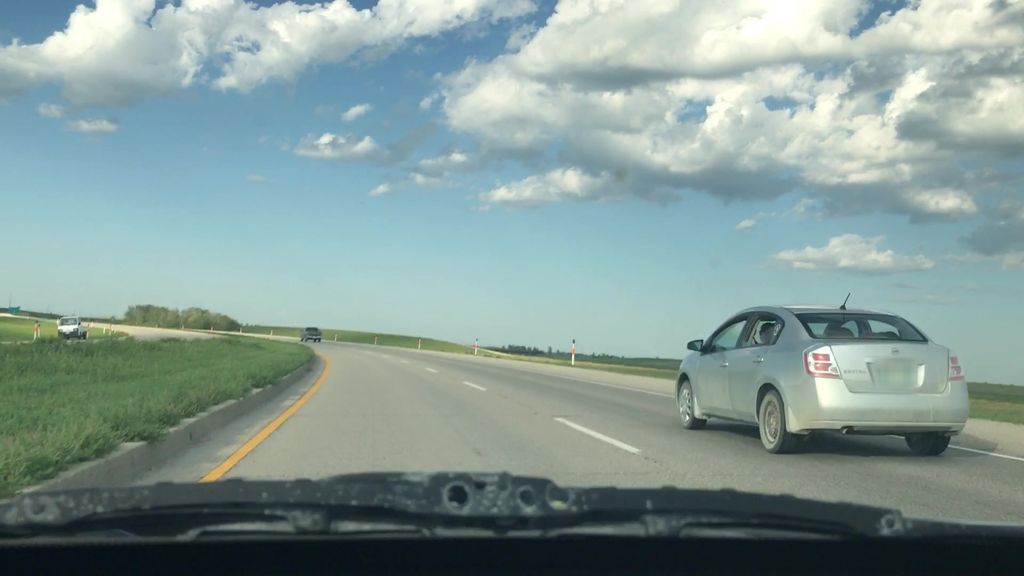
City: winnipeg